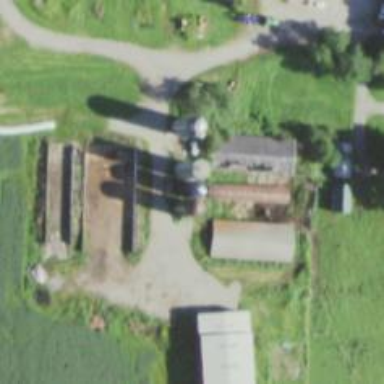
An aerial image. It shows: Silo.